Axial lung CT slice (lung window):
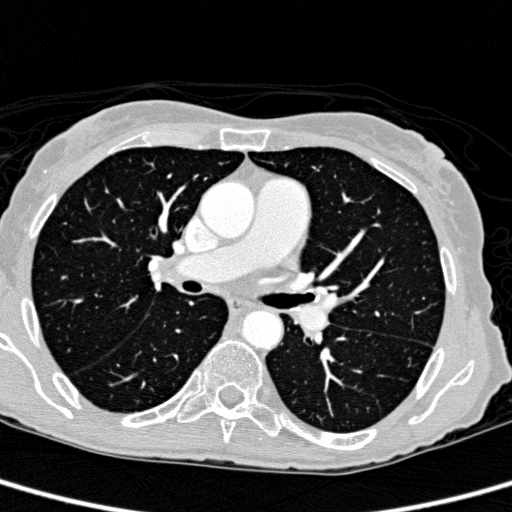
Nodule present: no